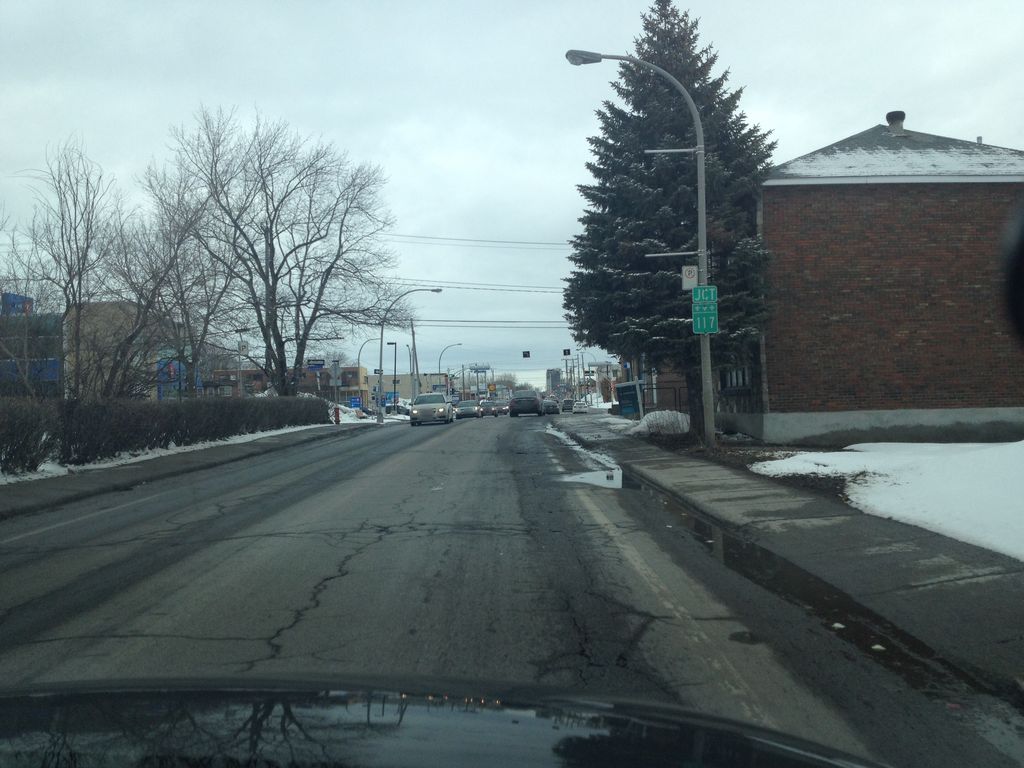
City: montreal